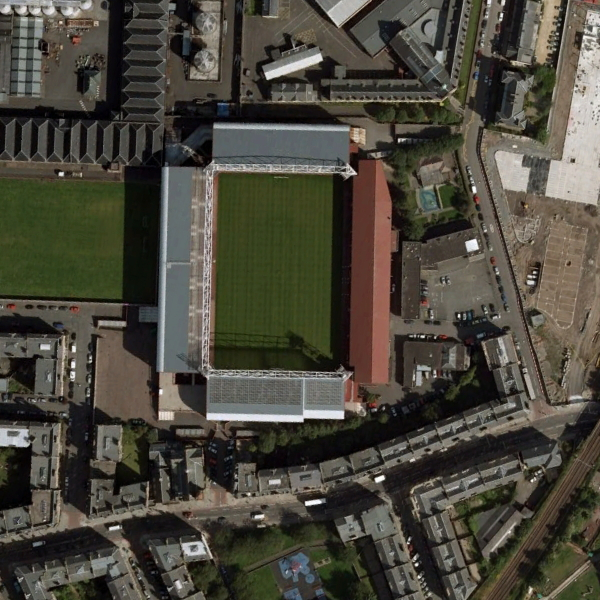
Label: Stadium